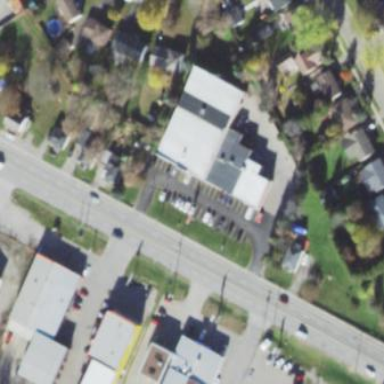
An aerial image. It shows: Retail building.